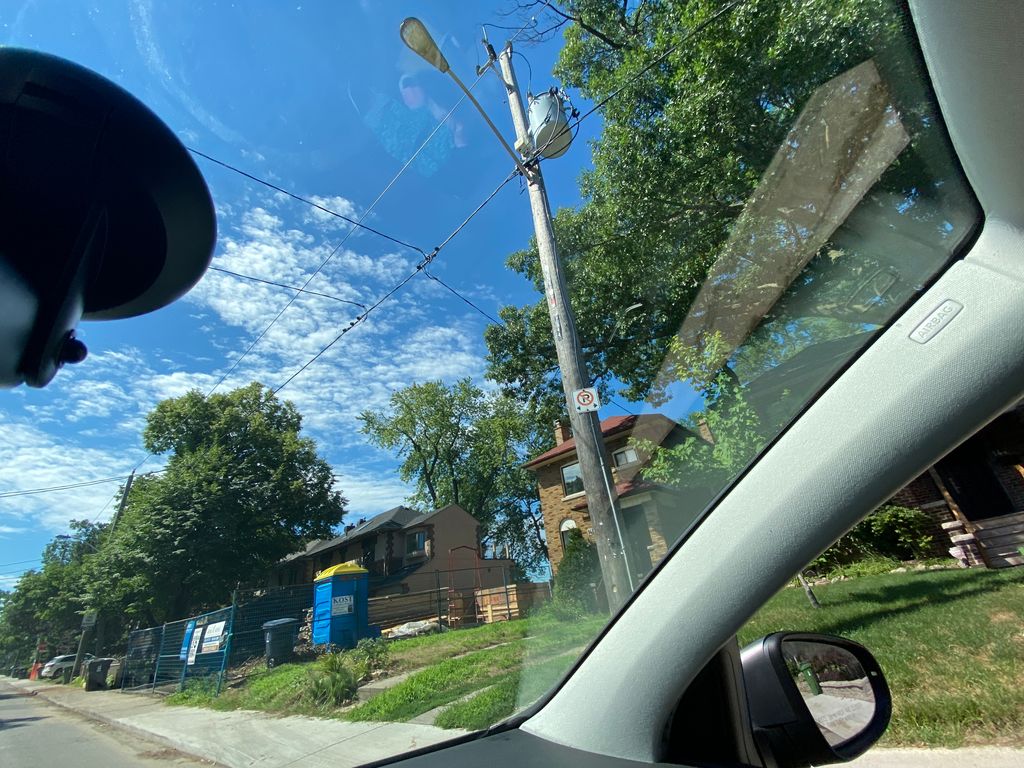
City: toronto